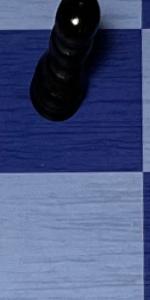
Label: Empty